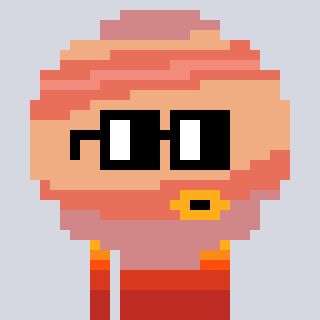
a pixel art character with square black glasses, a jupiter-shaped head and a darkpink-colored body on a cool background